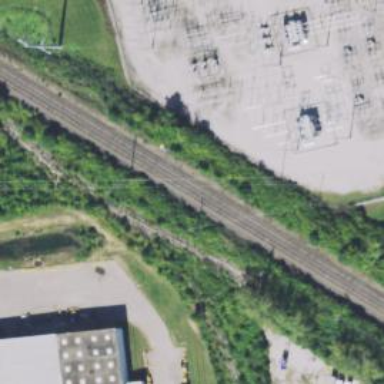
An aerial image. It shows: Abandoned railway siding.